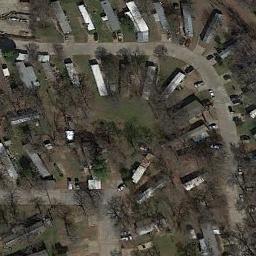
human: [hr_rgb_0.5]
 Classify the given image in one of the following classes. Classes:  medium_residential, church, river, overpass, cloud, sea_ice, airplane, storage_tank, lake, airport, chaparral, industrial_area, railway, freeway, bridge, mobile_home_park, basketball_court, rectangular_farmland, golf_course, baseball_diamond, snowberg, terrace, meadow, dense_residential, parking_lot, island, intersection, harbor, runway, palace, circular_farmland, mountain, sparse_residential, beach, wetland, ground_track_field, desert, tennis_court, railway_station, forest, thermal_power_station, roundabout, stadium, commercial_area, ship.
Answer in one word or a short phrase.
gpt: mobile_home_park